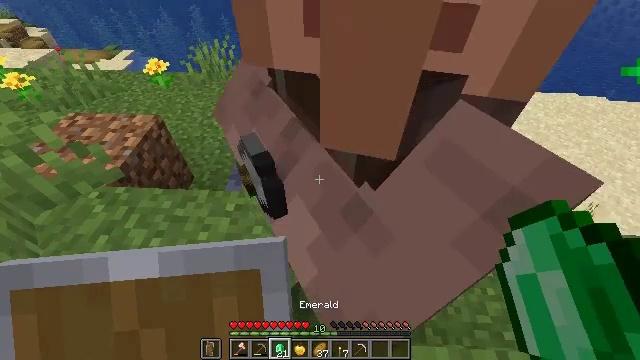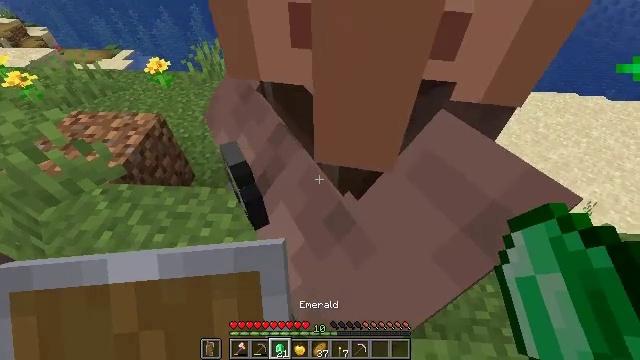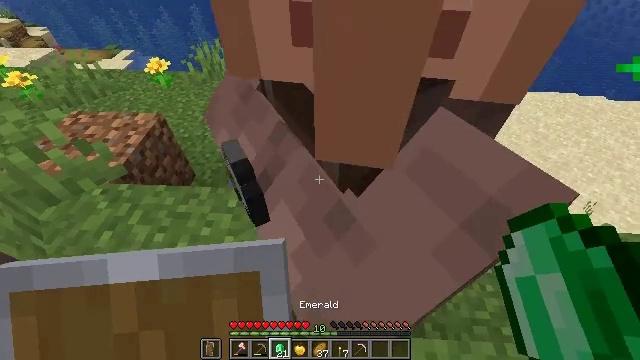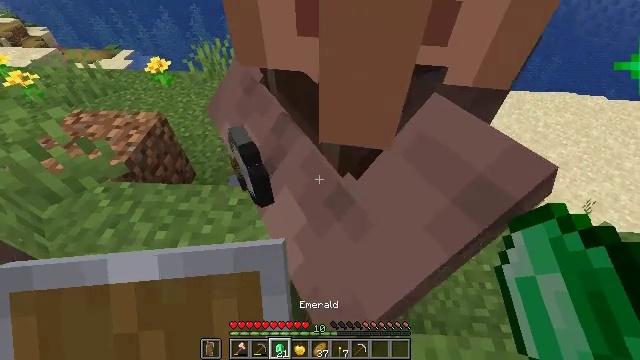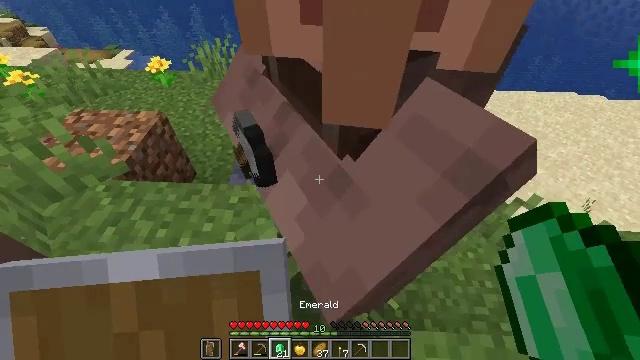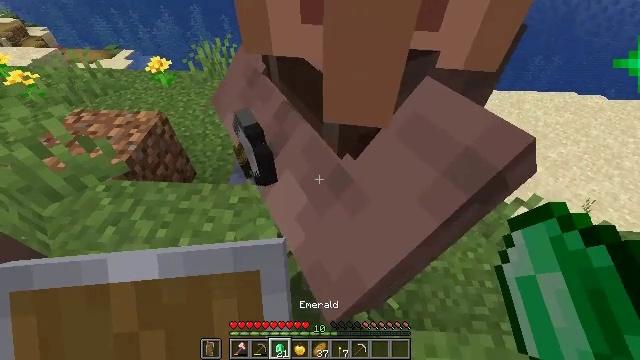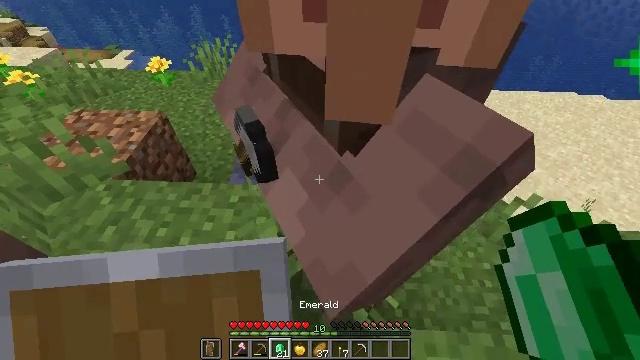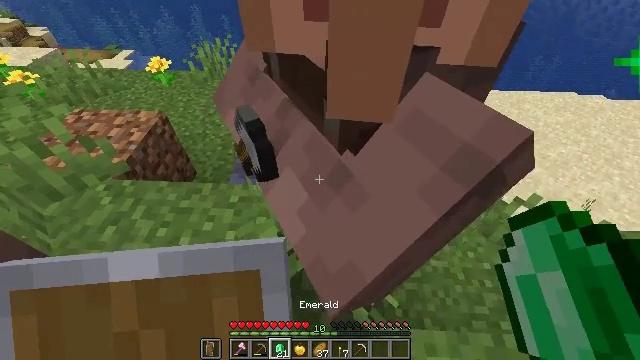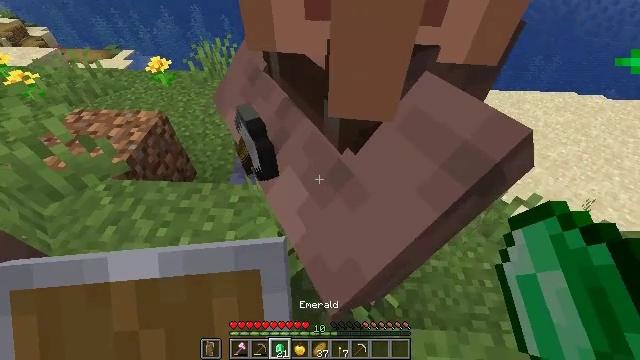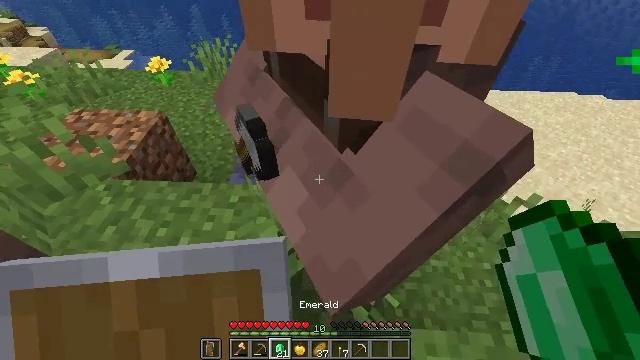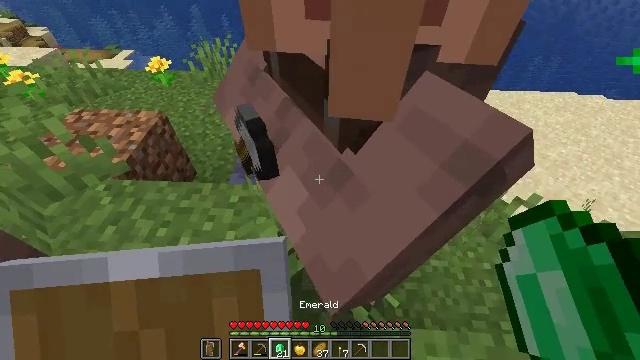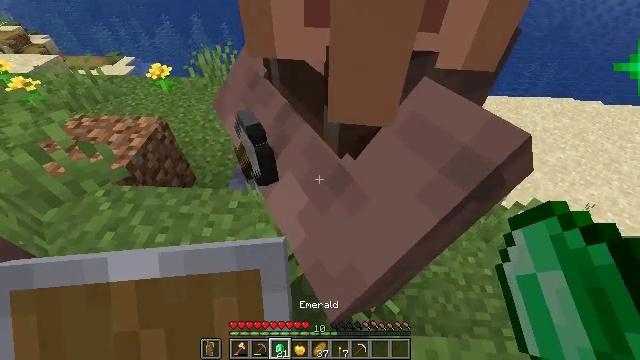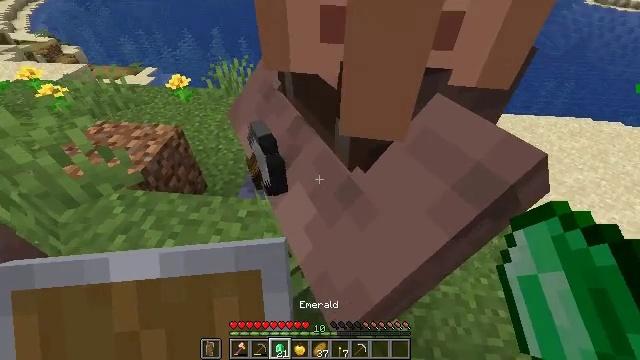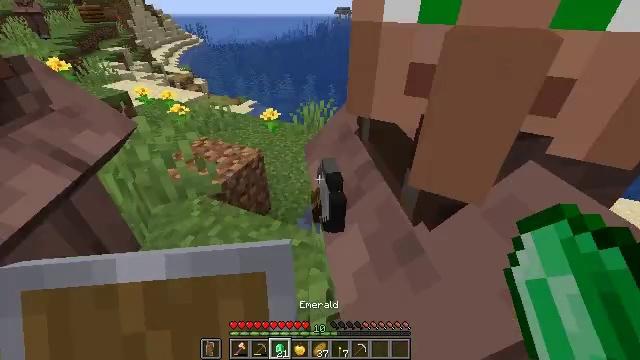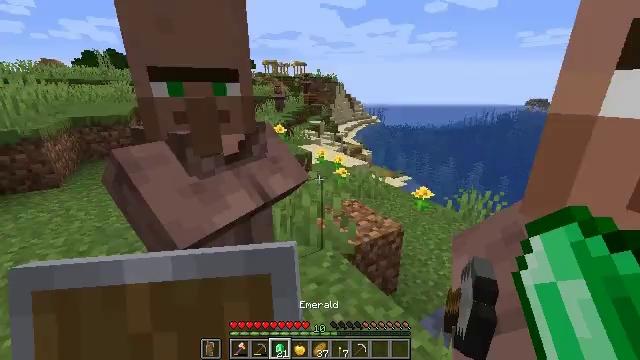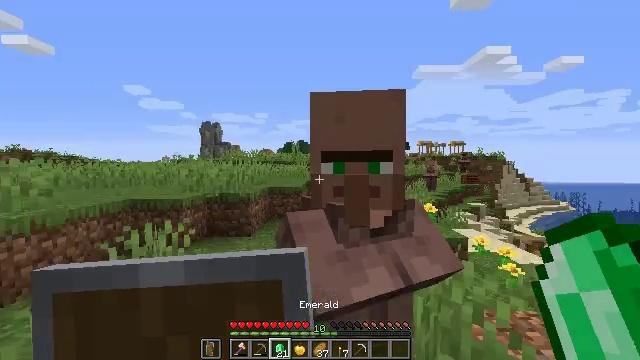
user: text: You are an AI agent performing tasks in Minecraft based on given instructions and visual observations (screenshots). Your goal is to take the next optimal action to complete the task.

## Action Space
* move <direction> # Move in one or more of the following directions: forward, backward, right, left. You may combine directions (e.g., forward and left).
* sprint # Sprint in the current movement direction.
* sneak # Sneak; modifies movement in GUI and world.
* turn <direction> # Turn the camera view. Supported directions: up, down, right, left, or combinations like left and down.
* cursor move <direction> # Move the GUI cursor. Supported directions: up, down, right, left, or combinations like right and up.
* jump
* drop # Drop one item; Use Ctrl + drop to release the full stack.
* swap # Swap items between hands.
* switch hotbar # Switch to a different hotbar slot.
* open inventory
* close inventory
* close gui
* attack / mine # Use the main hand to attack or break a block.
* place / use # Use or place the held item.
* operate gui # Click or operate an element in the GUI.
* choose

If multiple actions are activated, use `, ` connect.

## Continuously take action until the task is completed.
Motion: motion action
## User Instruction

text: Gather the smithing table into your inventory.
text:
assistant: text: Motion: no_op
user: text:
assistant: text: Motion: no_op
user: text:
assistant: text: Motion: no_op
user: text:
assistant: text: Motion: no_op
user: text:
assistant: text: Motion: no_op
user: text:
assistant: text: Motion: no_op
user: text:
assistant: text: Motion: no_op
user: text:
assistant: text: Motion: no_op
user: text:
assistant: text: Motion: no_op
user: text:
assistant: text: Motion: no_op
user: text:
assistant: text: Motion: turn up
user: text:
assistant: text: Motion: turn left and up
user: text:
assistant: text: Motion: turn left and up
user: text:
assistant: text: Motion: turn left and up
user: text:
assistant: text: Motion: turn left and up
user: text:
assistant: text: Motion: turn left and up
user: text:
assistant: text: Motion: no_op
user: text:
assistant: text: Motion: no_op
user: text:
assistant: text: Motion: no_op
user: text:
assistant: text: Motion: no_op
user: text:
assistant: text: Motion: no_op
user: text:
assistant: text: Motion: turn right and down
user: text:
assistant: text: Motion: turn right and down
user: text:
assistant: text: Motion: turn right and down
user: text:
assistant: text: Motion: no_op
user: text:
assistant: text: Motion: no_op
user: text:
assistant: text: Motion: no_op
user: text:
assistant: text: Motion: no_op
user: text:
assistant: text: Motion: no_op
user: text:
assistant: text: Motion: no_op